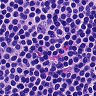
Metastatic tissue present: no